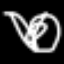
Label: clock